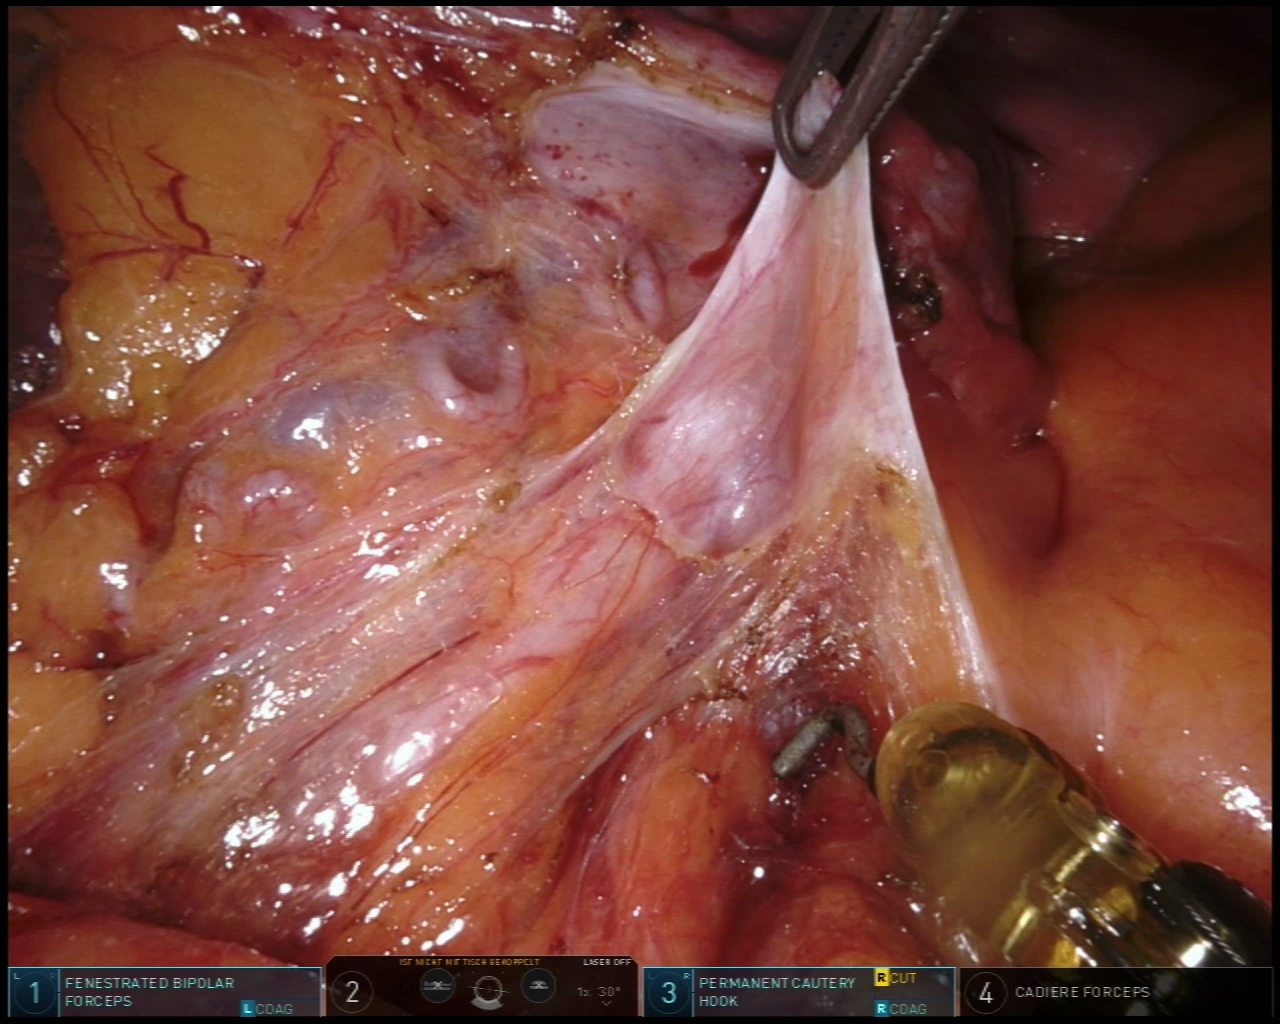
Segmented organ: ureter
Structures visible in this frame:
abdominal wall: no
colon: no
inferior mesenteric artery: no
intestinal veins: no
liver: no
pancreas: no
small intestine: no
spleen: no
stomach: no
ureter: yes
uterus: yes
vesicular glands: no